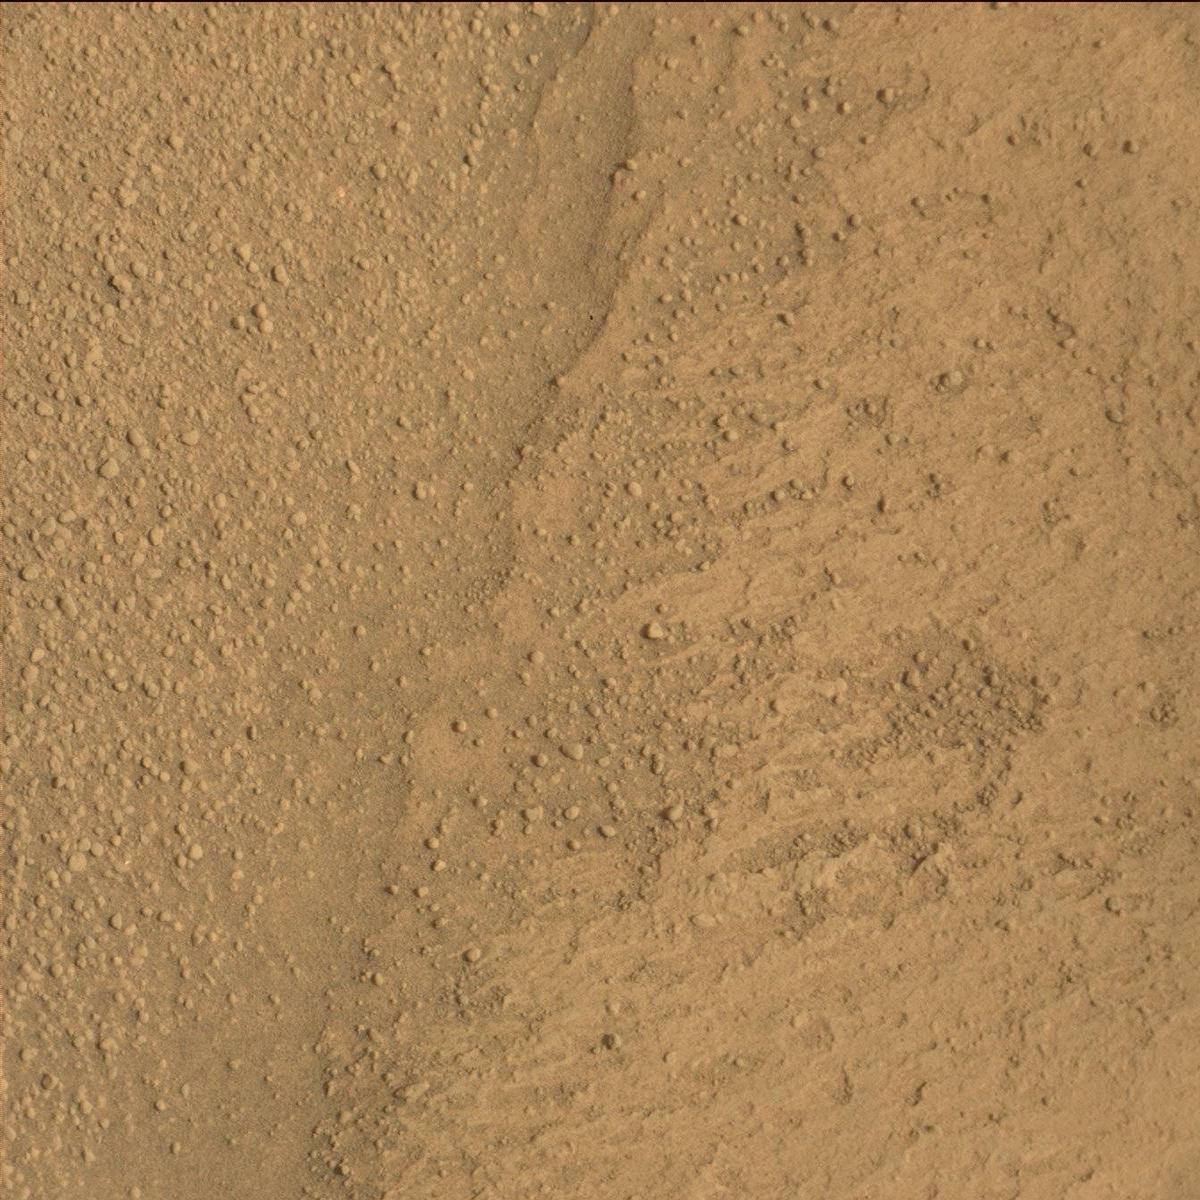
Terrain classes present: Bedrock, Sand / Soil